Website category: university
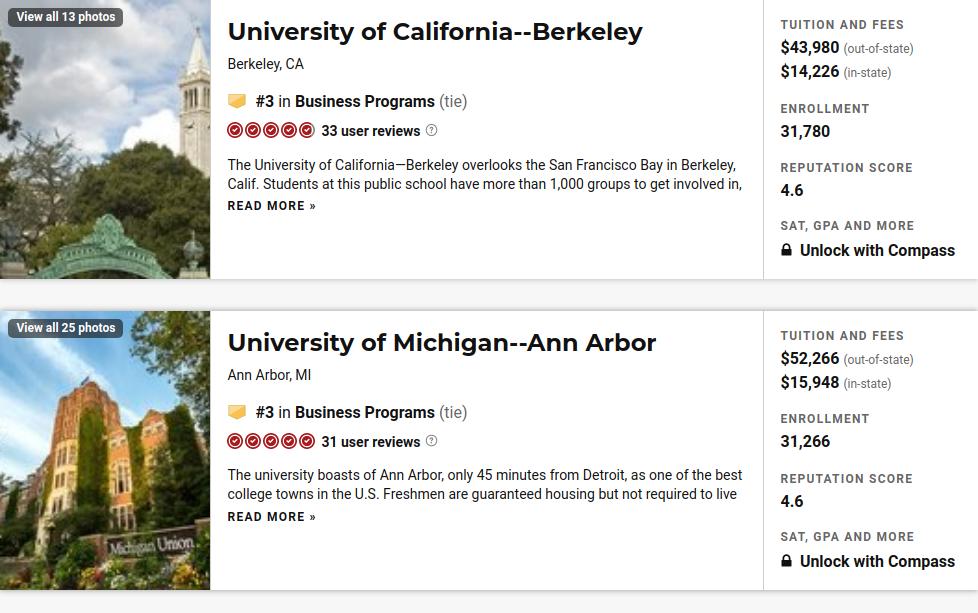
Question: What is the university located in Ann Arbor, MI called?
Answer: University of Michigan--Ann Arbor

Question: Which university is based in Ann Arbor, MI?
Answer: University of Michigan--Ann Arbor

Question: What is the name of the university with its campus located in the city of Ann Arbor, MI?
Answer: University of Michigan--Ann Arbor